Interaction volume radius: 5 \u00c5
Interaction volume height: 30 \u00c5
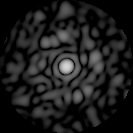
Disorder parameter: 0.8526